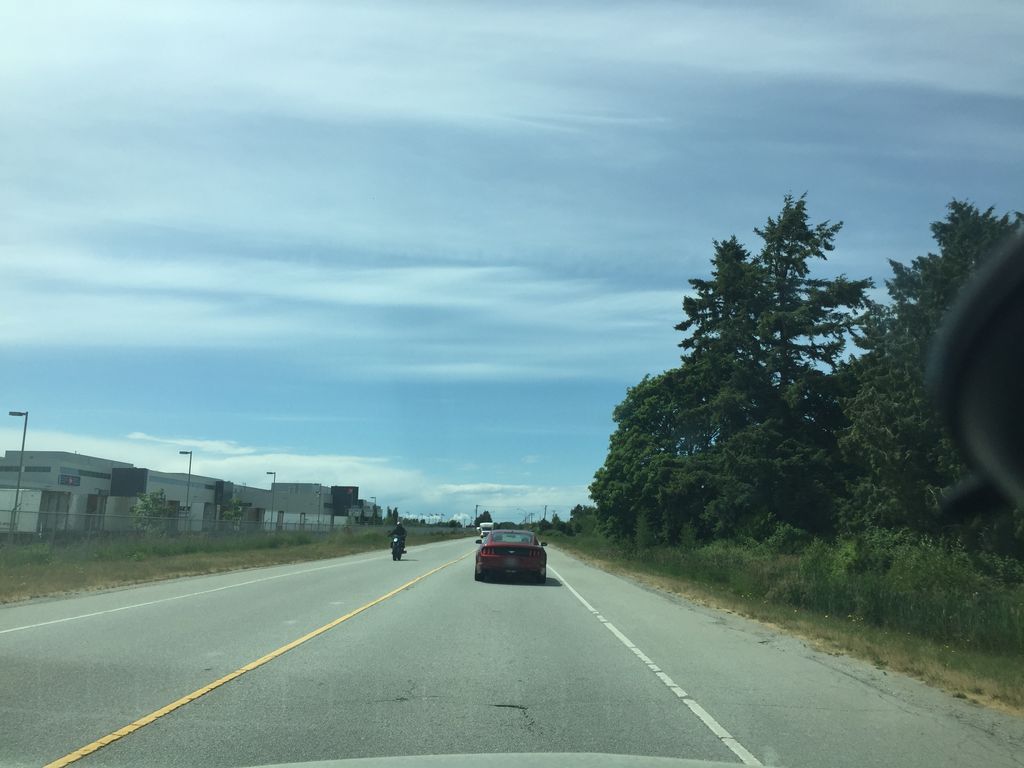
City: vancouver